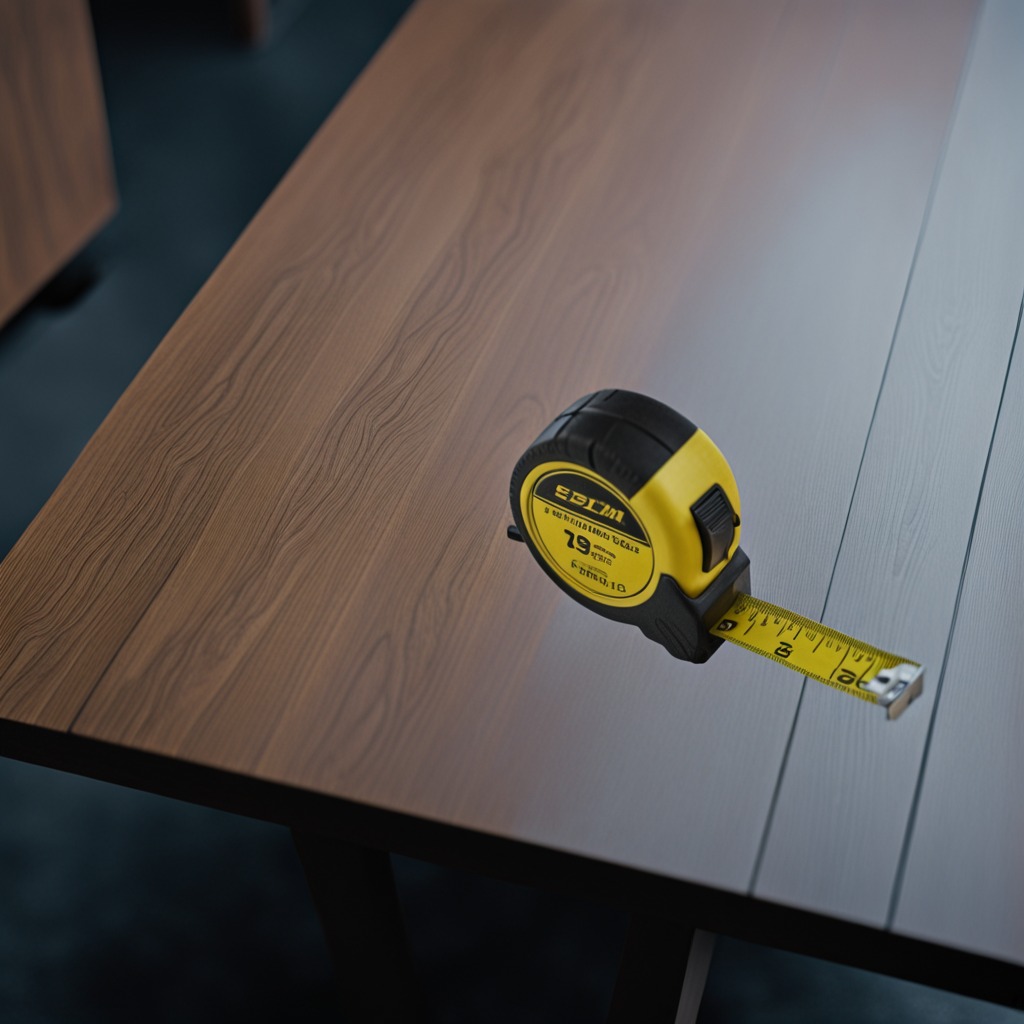
A measuring tape is lying on the table.